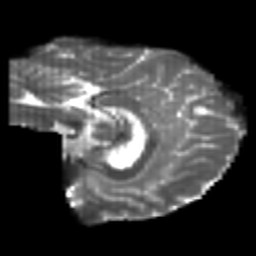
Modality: T2w
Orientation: sagittal
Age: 24
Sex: female
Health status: healthy
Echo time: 0.074 s